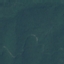
Land use / land cover class: Forest